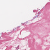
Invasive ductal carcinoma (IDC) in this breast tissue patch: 0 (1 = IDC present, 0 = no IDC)